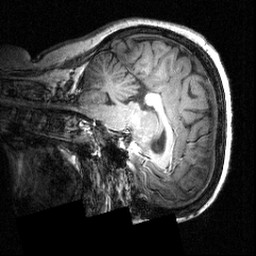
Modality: T1w
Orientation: sagittal
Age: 20
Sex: female
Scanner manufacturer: siemens
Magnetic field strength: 3.951 T
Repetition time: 1.5 s
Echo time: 0.00335 s